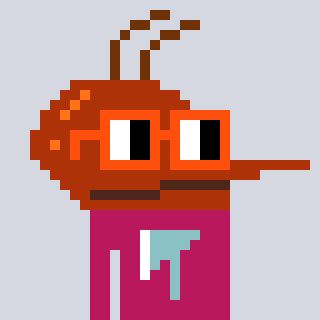
a pixel art character with square orange glasses, a mosquito-shaped head and a darkpink-colored body on a cool background